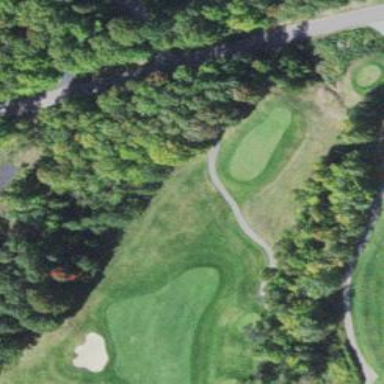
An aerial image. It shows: Golf course.